You are looking at the envelope spectrum of a bearing's vibration signal. The marked vertical lines are the theoretical fault frequencies for the outer race, inner race, rolling elements, and cage. Classify the bearing condition as one of: normal, inner_race, outer_race, ball.
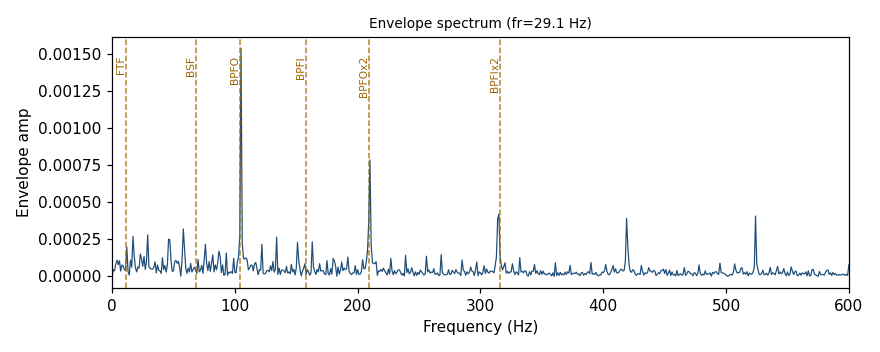
Answer: outer_race